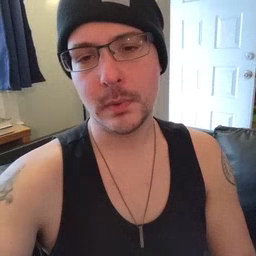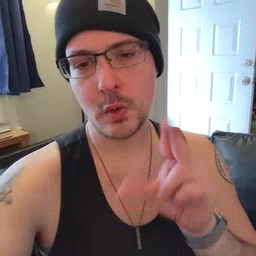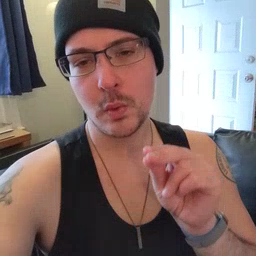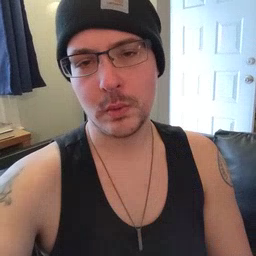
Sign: no